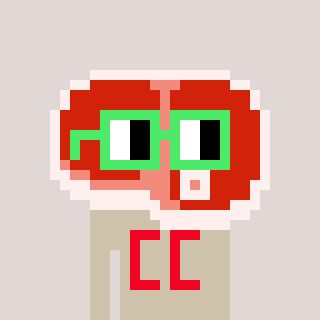
a pixel art character with square light green glasses, a steak-shaped head and a bege-colored body on a warm background